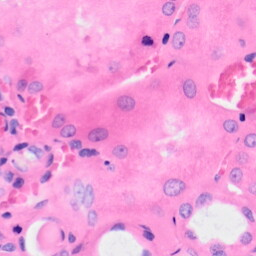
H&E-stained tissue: Kidney